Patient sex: M
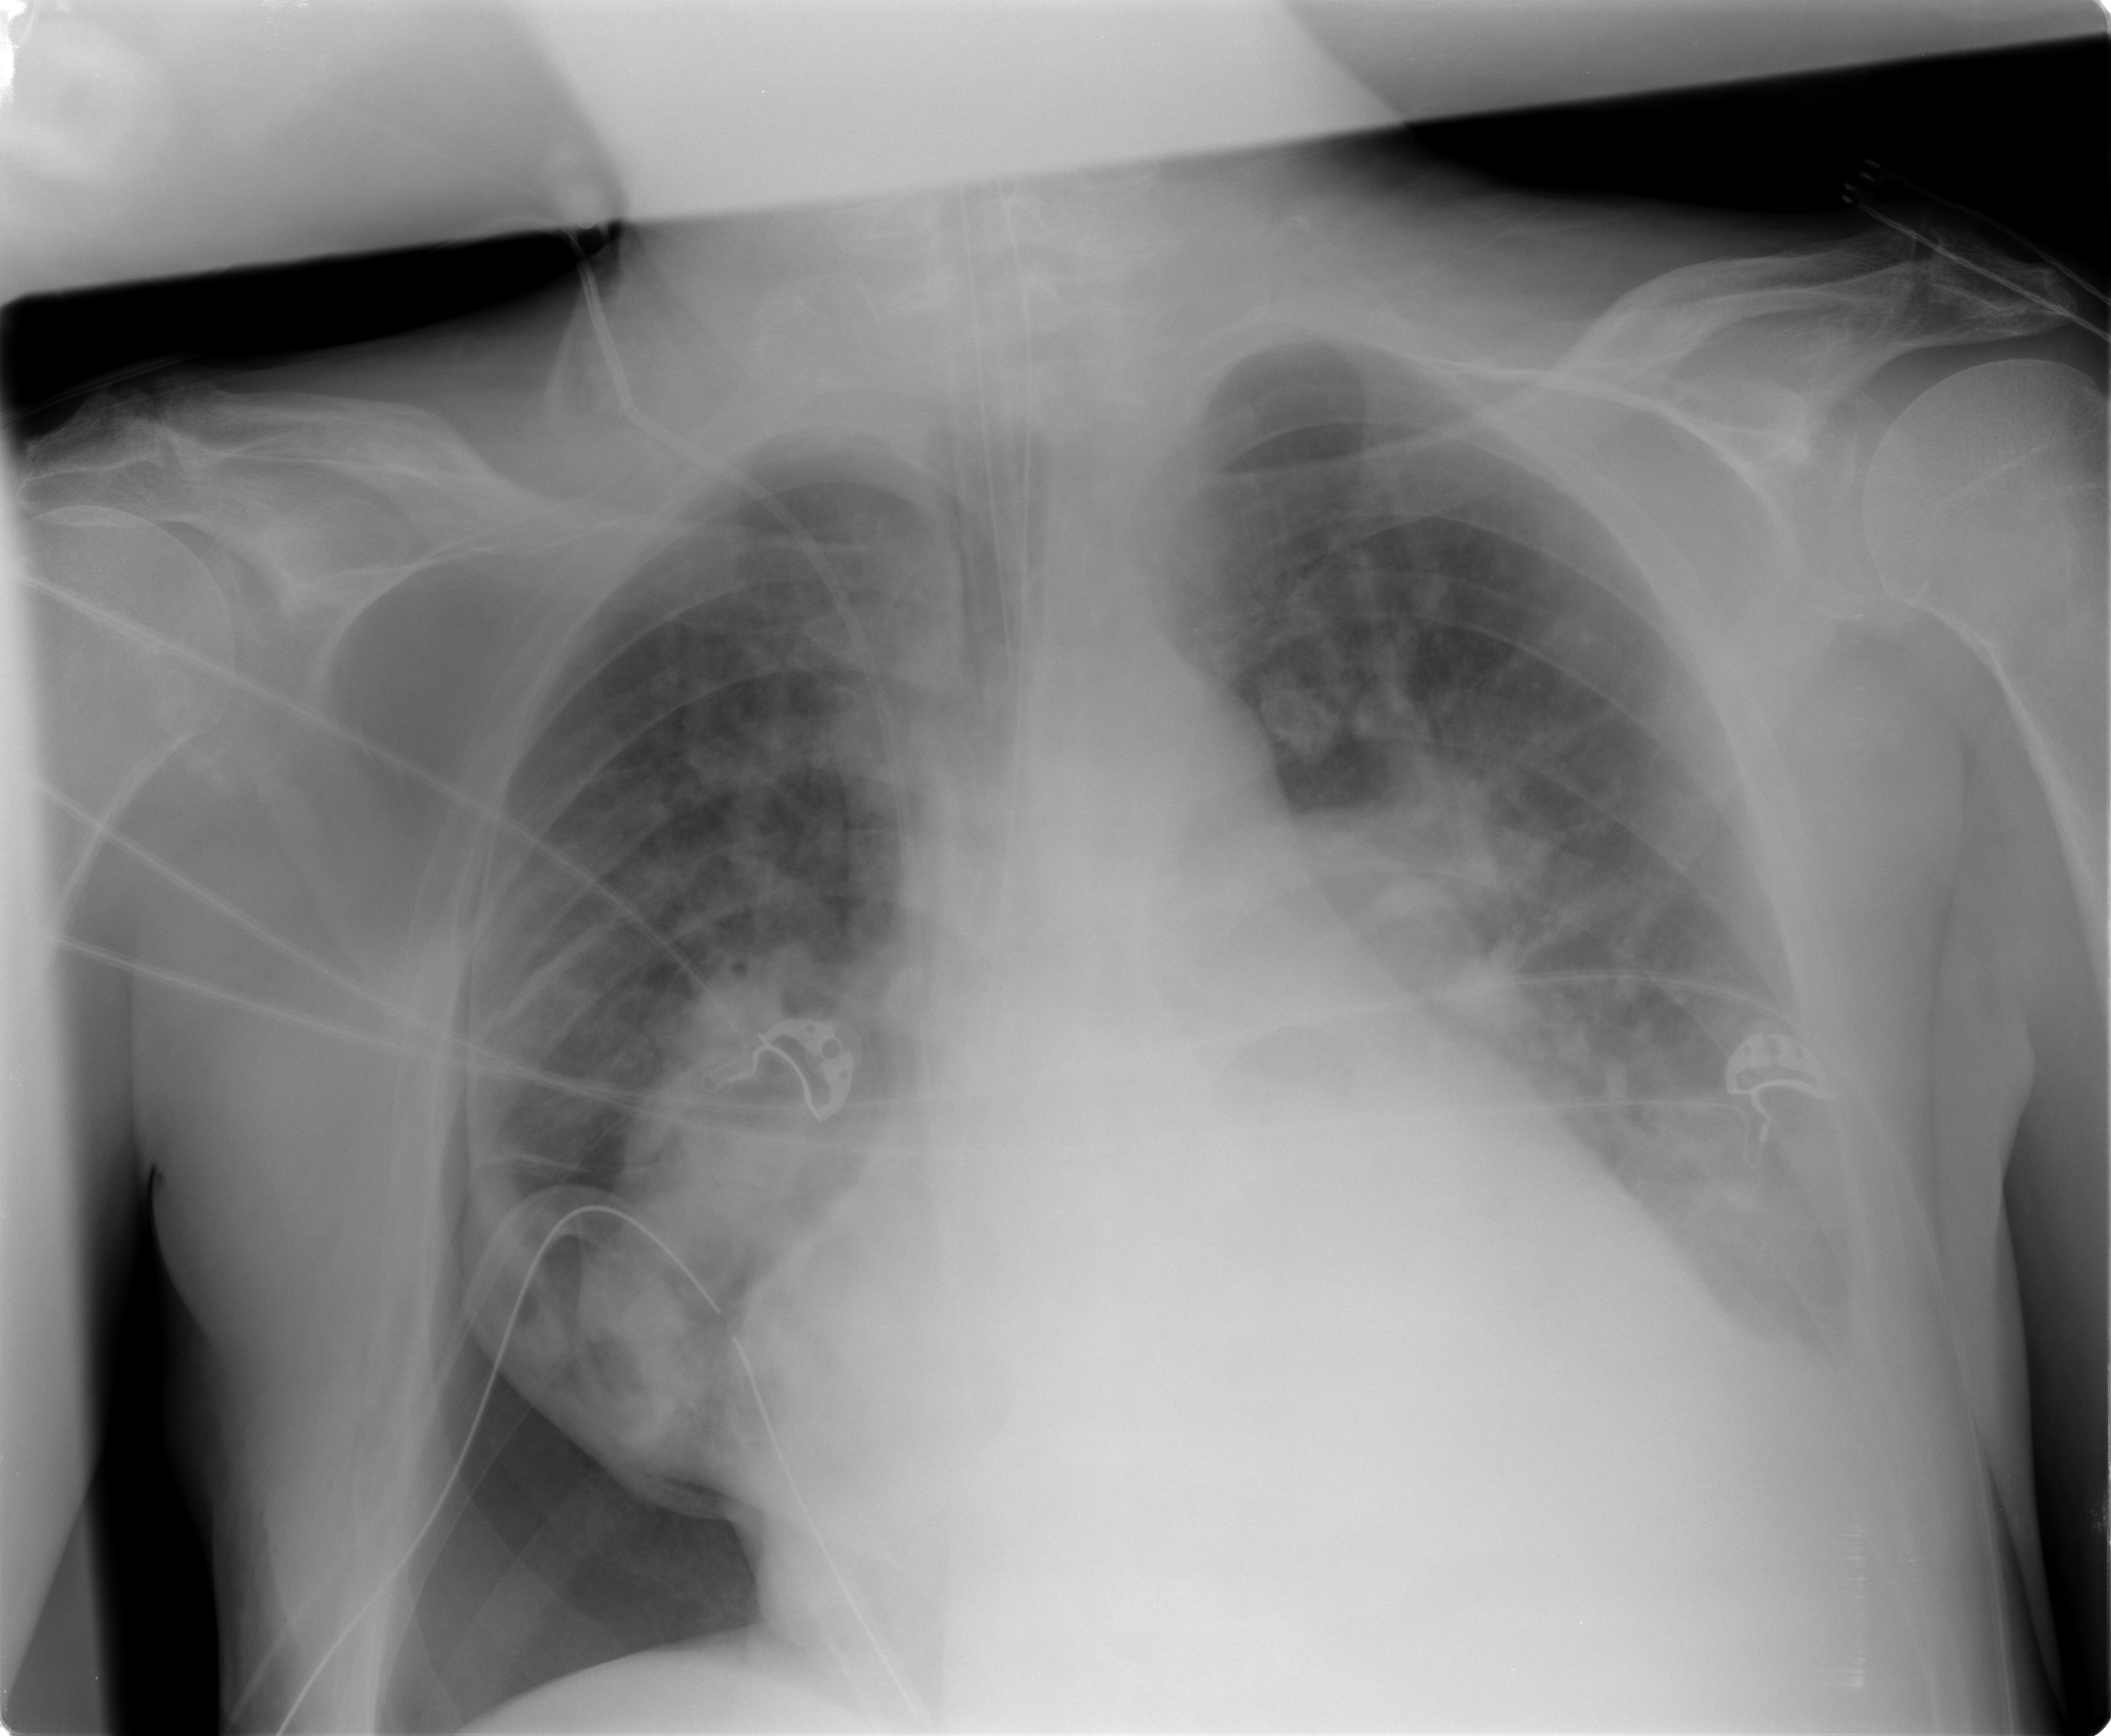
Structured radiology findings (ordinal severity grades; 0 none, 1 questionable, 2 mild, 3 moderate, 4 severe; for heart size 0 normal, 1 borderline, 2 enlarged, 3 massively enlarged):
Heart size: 2
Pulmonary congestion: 2
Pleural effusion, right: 0
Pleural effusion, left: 3
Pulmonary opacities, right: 2
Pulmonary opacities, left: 2
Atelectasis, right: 3
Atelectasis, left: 3